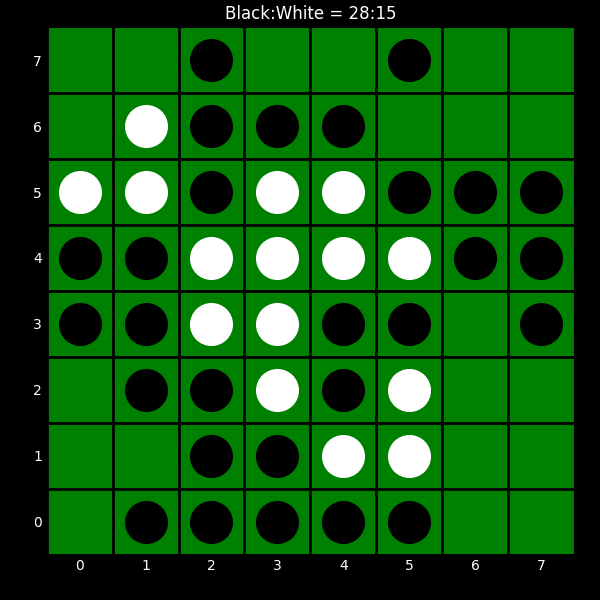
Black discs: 28
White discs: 15